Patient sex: M
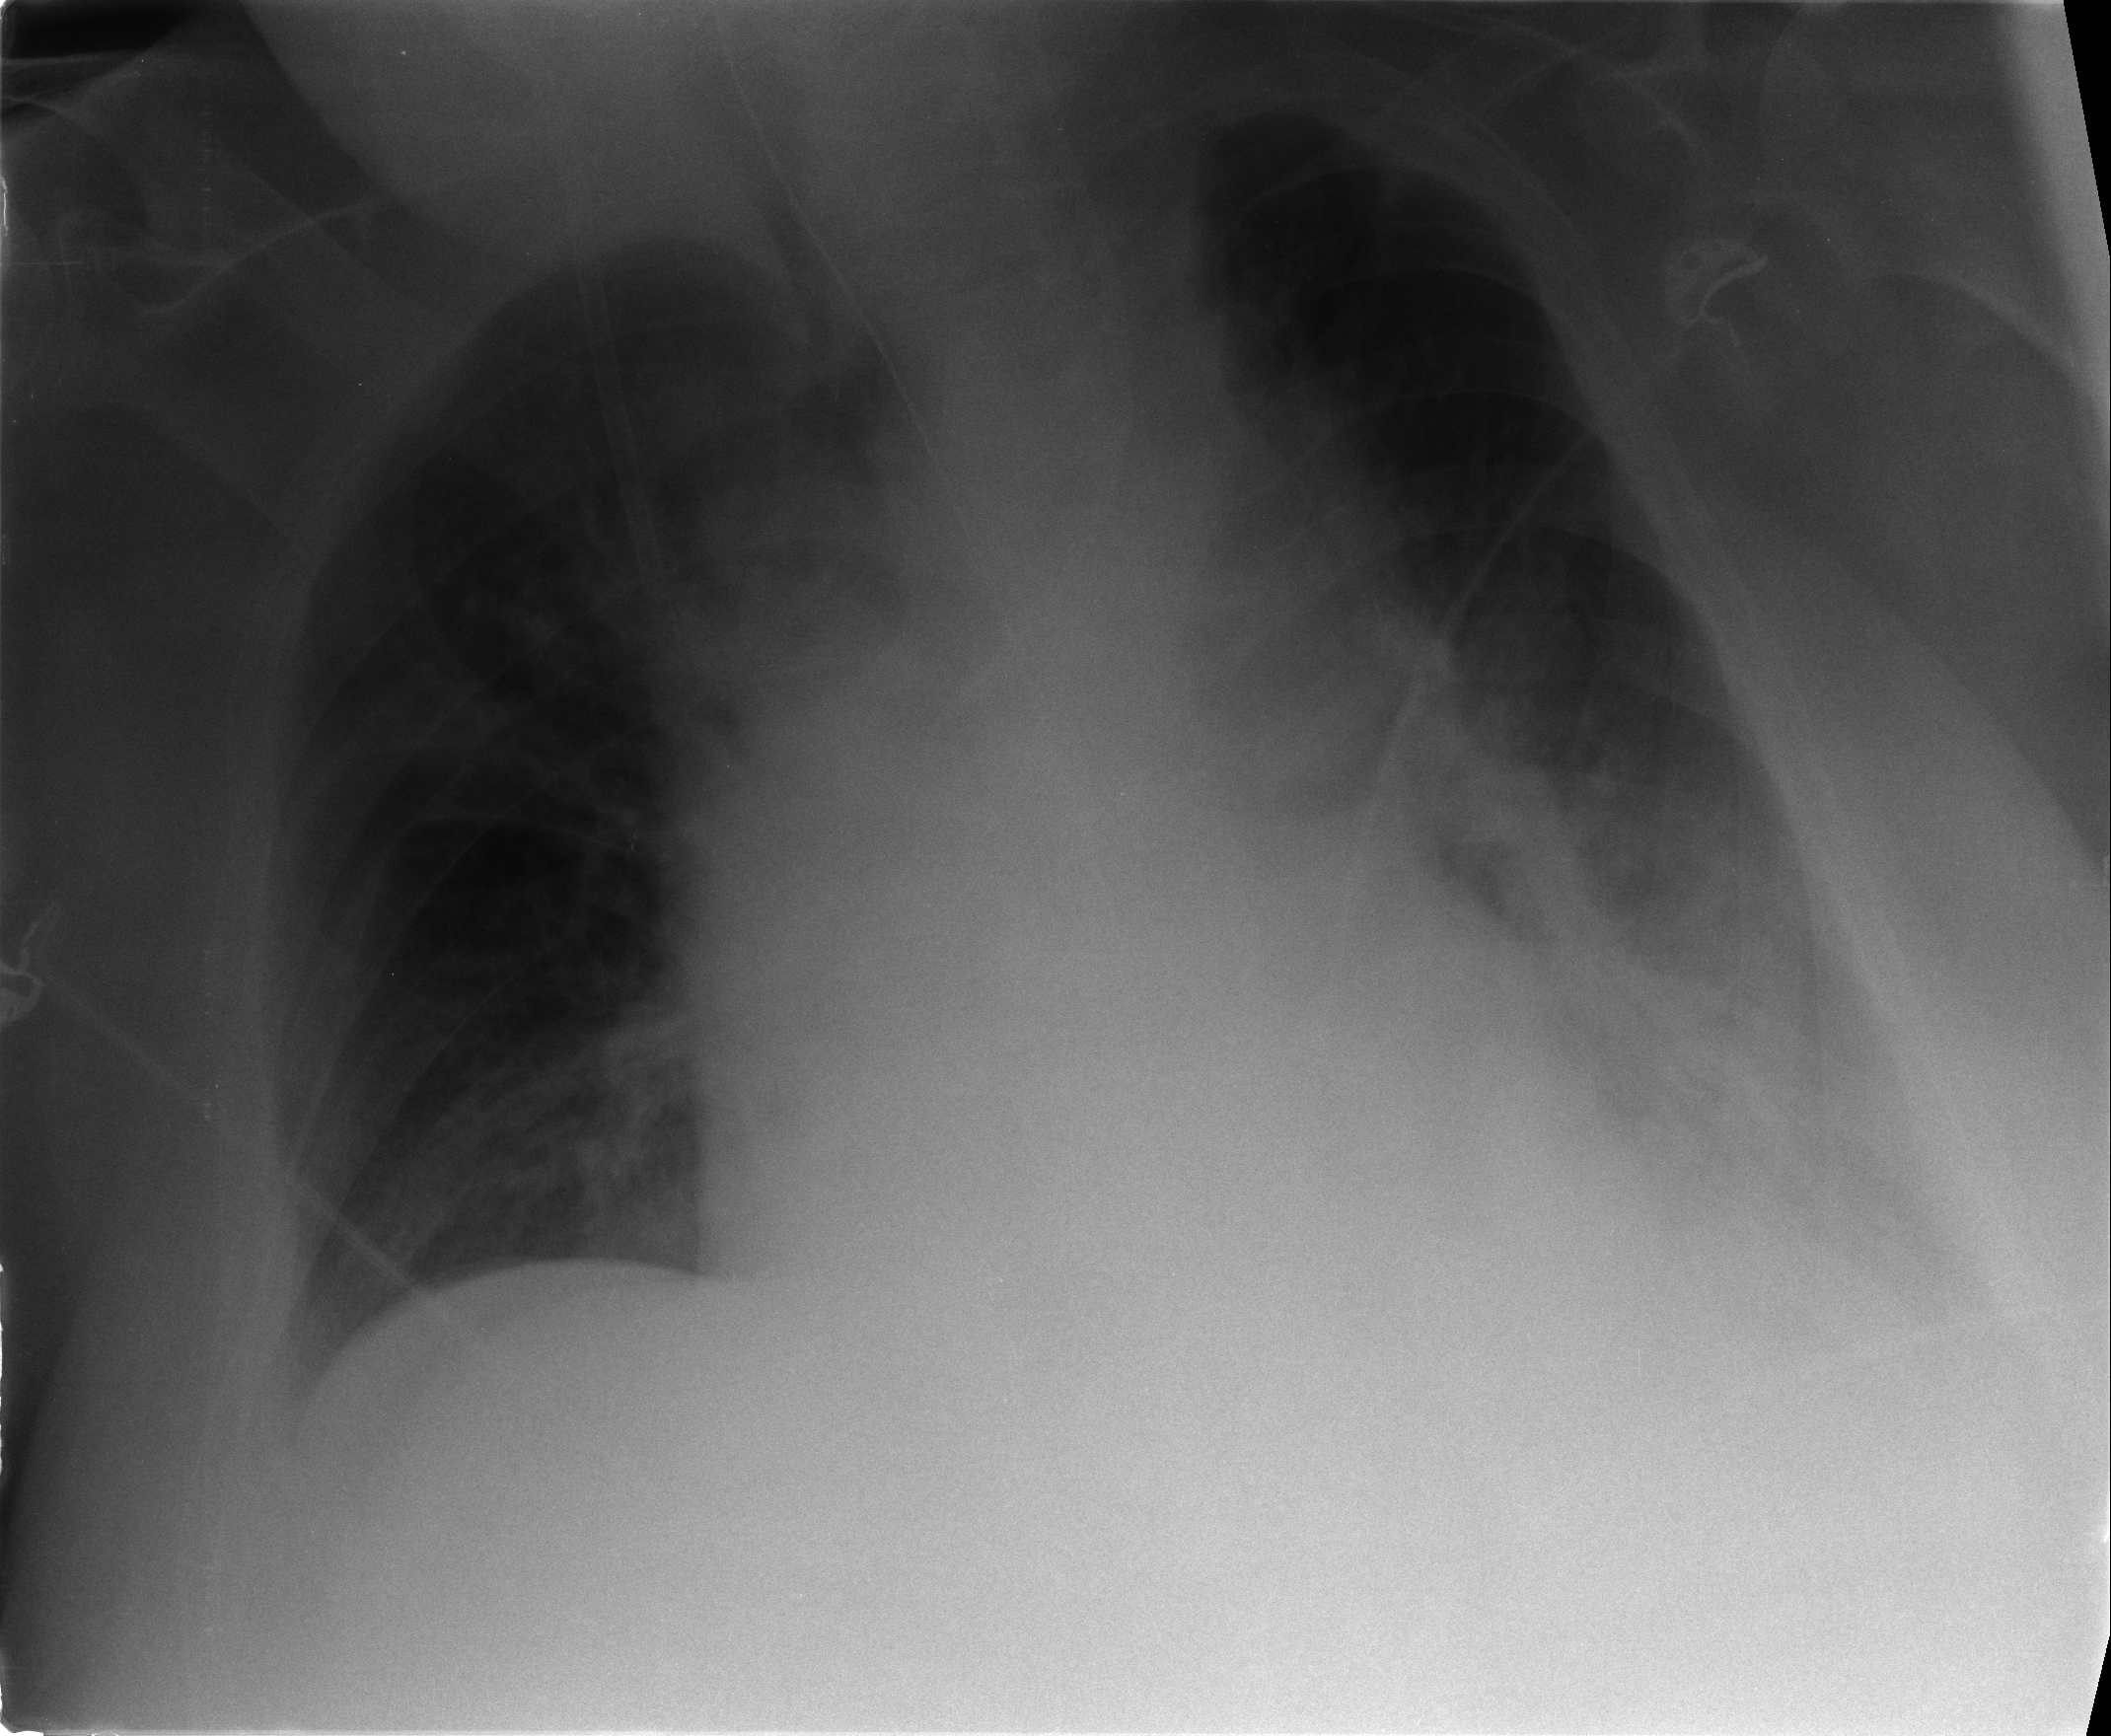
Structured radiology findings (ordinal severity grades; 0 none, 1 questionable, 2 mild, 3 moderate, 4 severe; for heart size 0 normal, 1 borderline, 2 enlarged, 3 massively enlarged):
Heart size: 2
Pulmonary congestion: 3
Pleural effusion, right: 0
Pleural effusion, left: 2
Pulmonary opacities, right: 0
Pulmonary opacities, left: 0
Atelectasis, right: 2
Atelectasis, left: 2